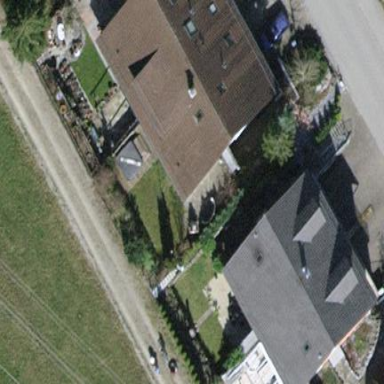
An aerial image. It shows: Building with tiled roof.